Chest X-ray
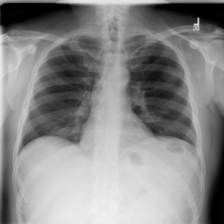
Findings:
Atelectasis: negative
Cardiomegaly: negative
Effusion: negative
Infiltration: negative
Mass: negative
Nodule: negative
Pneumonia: negative
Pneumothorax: negative
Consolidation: negative
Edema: negative
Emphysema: negative
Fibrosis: negative
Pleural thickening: negative
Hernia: negative